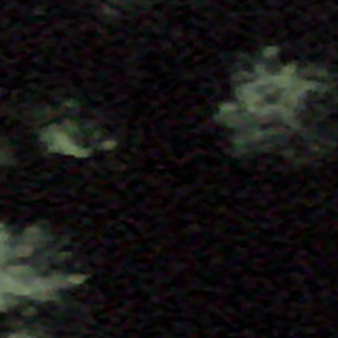
Label: other